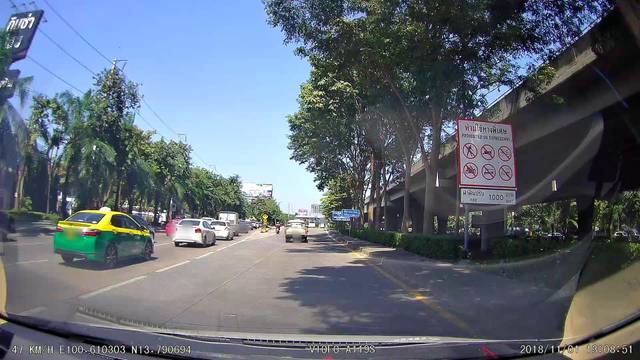
Region: Thailand
Coordinates: 13.791, 100.61